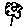
Label: flower